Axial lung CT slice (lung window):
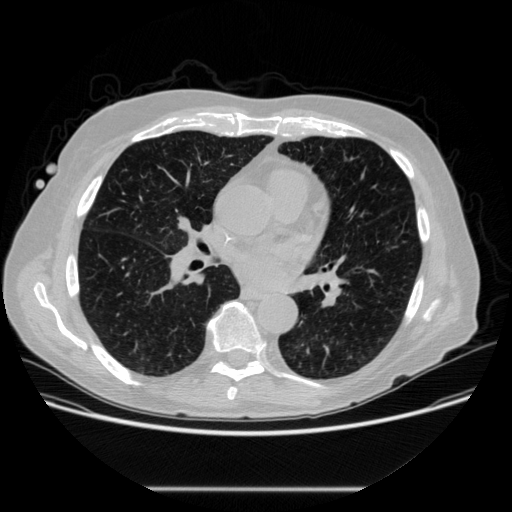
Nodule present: no